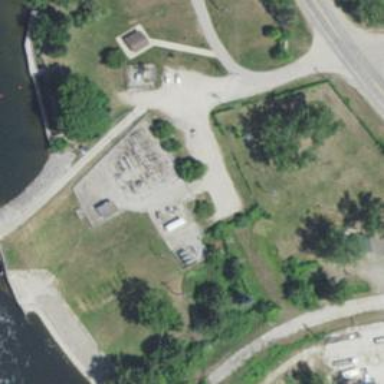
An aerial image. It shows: Power substation surrounded by fence.